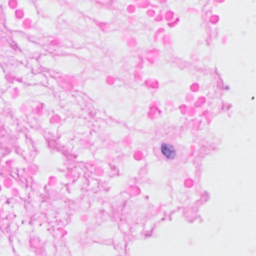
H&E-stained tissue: Breast